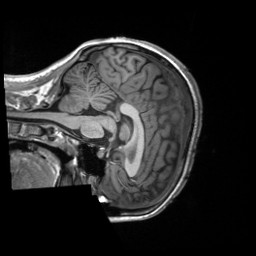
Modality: T1w
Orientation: sagittal
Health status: healthy
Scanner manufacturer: siemens
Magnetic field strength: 3 T
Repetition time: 2.3 s
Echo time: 0.00228 s